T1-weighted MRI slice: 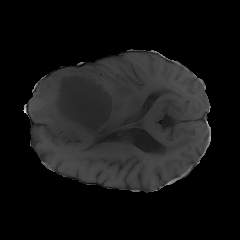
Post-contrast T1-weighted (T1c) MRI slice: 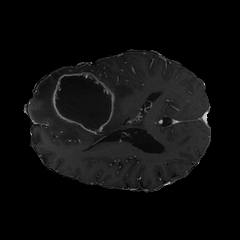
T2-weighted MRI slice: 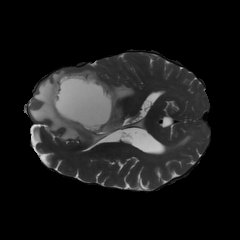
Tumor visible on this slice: yes